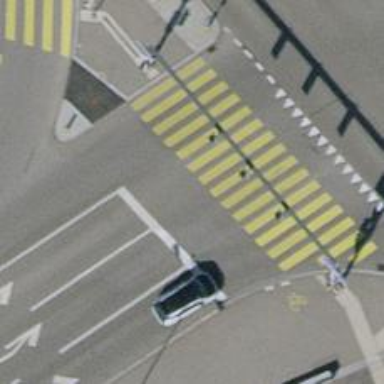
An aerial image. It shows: Crossing with traffic signals.